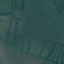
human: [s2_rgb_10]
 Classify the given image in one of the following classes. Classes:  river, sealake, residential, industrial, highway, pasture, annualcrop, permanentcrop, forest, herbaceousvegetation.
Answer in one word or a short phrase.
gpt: Pasture